Question: I've read around on this issue but I'm unclear if it's possible to get T4MVC working with VB.NET. I'm using T4MVC and ASP.NET MVC4.
I downloaded and installed T4MVCVB from <URL> and I've already installed the T4MVC package. I've renamed my helper from 'MVC' to 'MVCH'
My current problem is that when I try to use it within a View:
'''
@Html.ActionLink("Home", MVCH.Home.Index)
'''
I get this:

If I try to use it from a controller, such as:
'''
Return View(MVCH.Home.Index)
'''
It works no problem.
Has anyone been able to get T4MVC working with VB.NET?
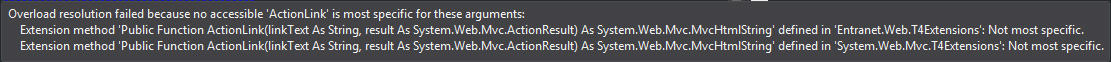
Answer: T4MVCVB has not really been kept up to date with T4MVC, though I think it should still work. But note that when using it, you should also import the T4MVC NuGet package. Instead, just use T4MVCVB by itself. I suspect that's why you're getting conflicts.